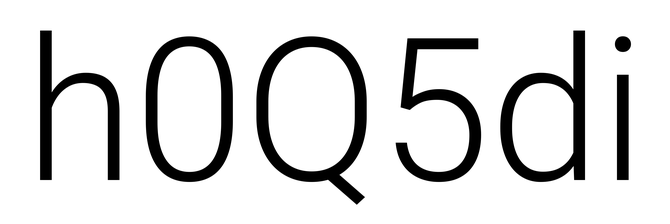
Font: Roboto_Light